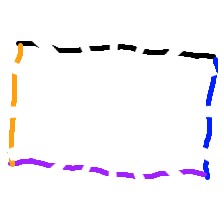
Shape: rectangle